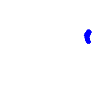
Particle: electron